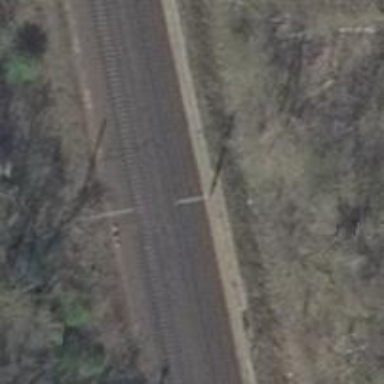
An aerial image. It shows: Milestone along the railway track with catenary mast.